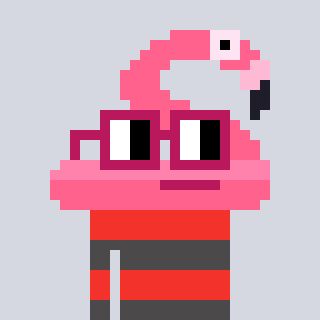
a pixel art character with square dark red glasses, a flamingo-shaped head and a grayscale-colored body on a cool background